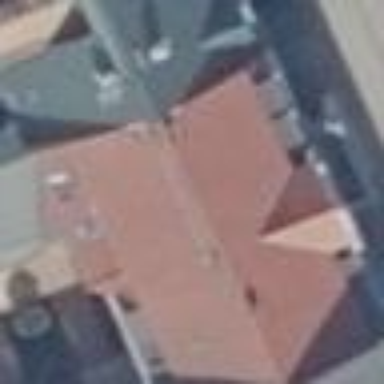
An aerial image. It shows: Gambrel-roofed building with apartments.